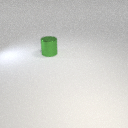
large green metal cylinder